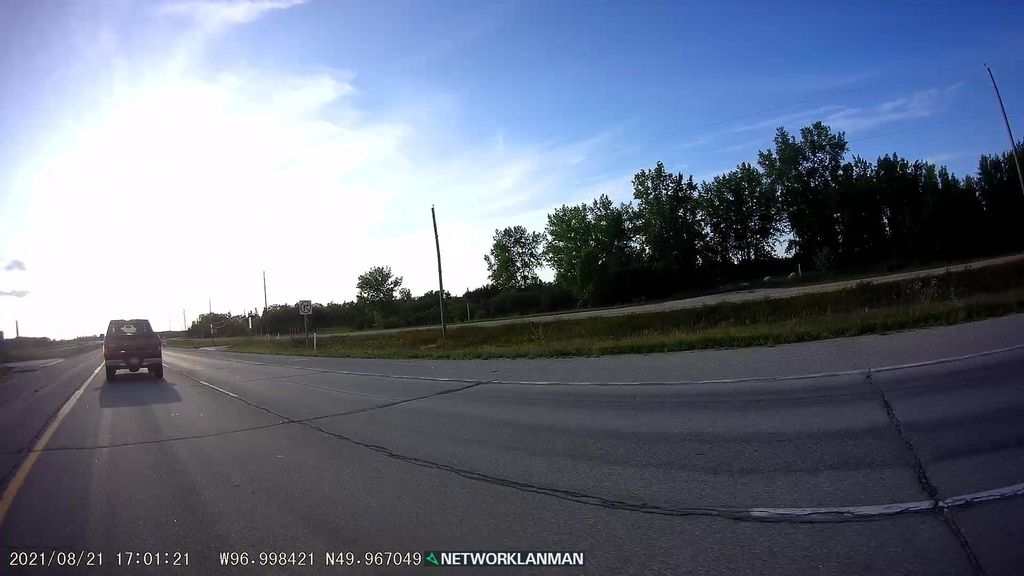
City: winnipeg